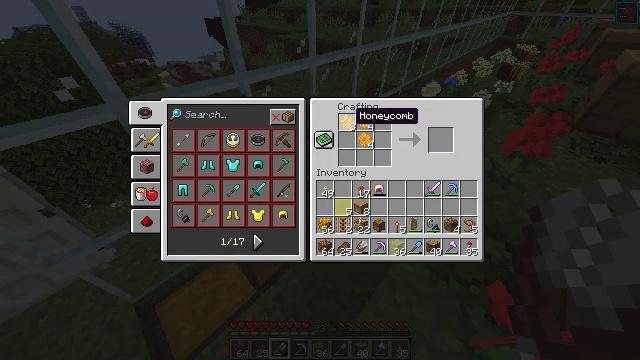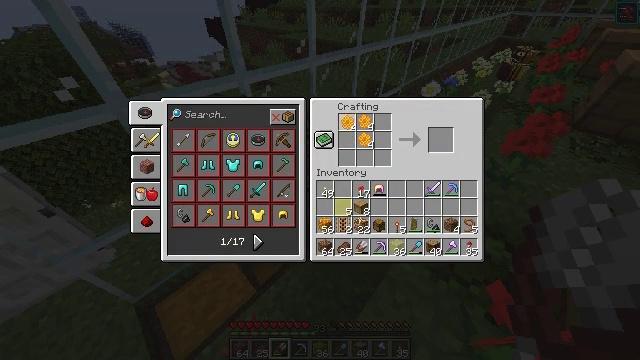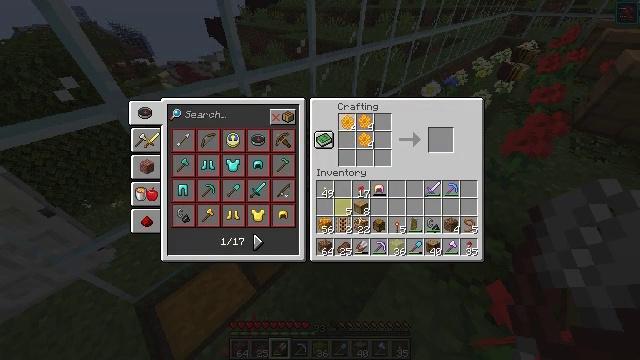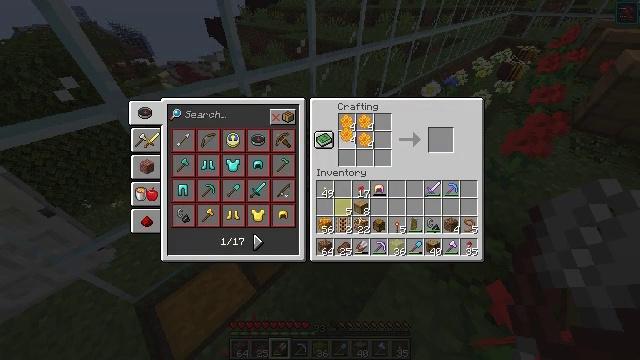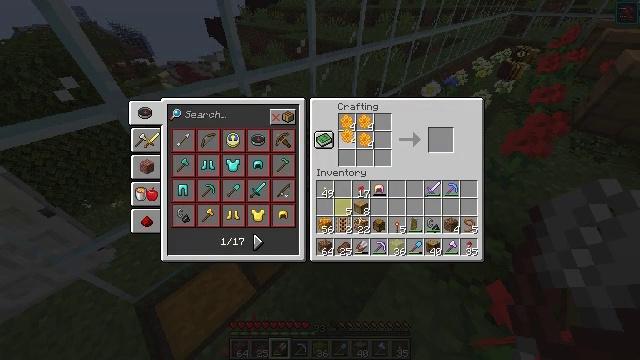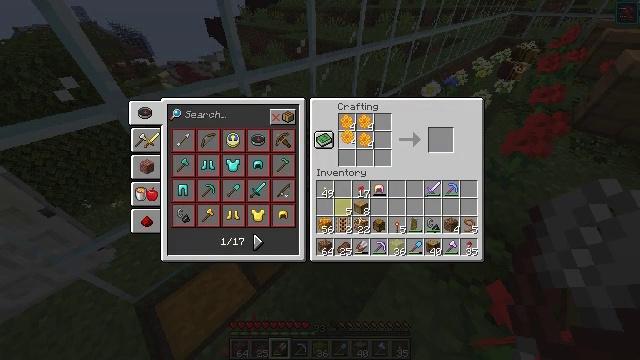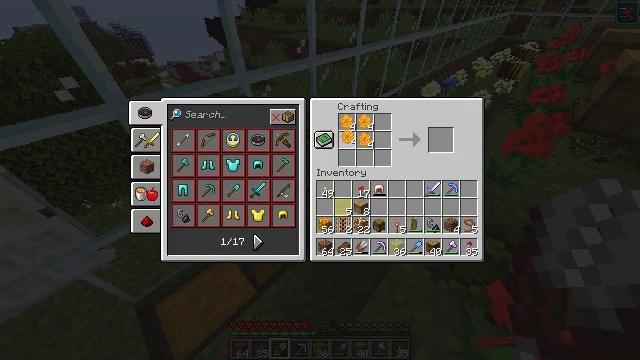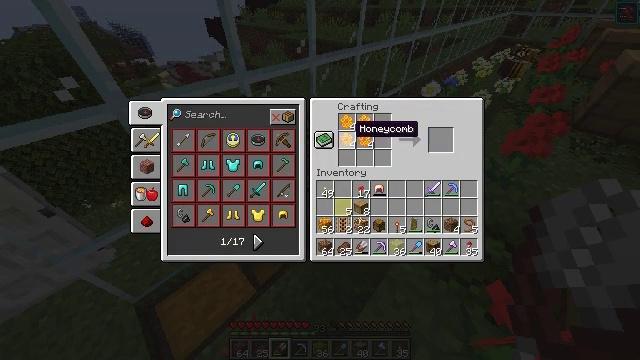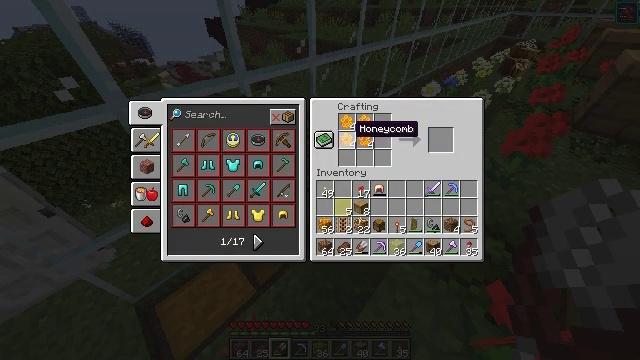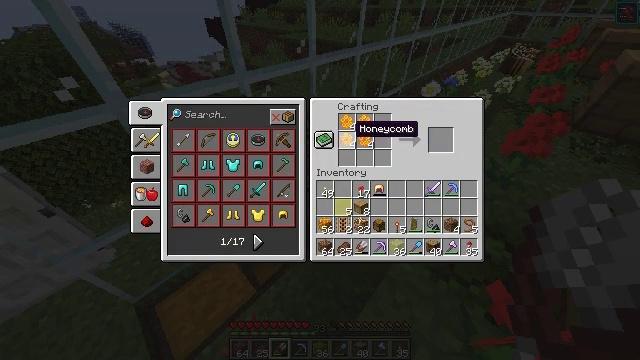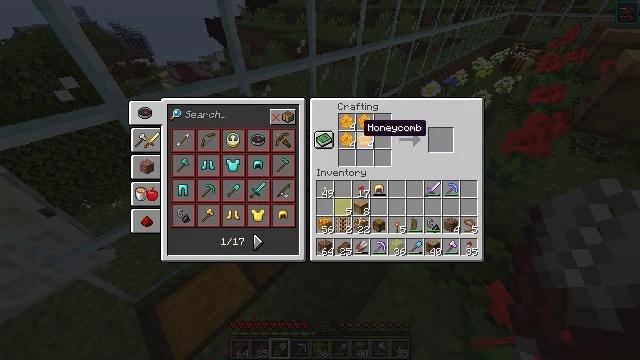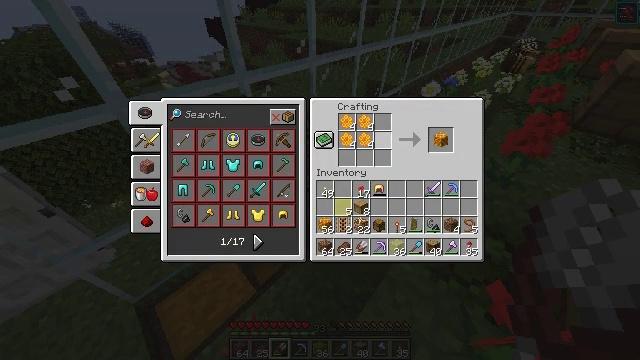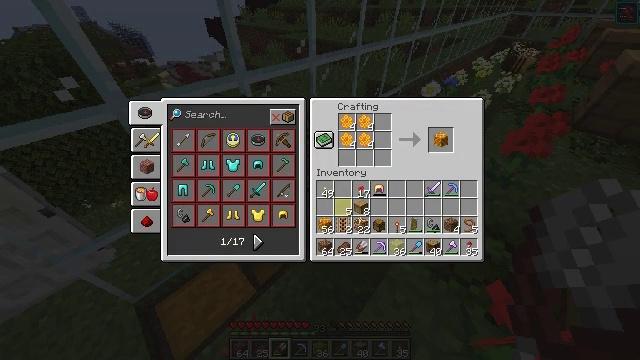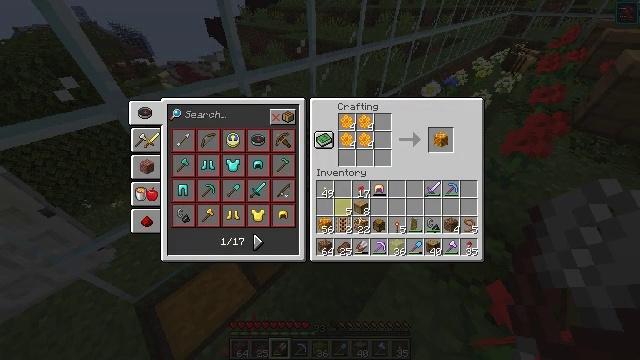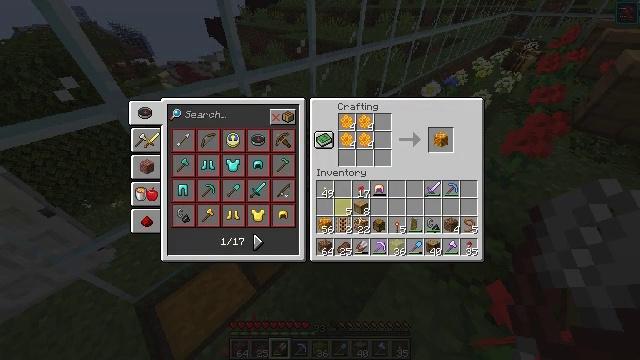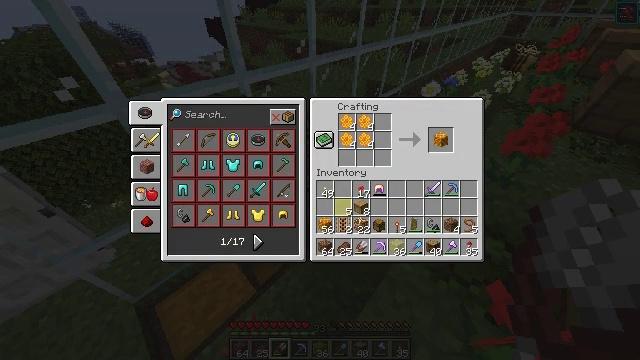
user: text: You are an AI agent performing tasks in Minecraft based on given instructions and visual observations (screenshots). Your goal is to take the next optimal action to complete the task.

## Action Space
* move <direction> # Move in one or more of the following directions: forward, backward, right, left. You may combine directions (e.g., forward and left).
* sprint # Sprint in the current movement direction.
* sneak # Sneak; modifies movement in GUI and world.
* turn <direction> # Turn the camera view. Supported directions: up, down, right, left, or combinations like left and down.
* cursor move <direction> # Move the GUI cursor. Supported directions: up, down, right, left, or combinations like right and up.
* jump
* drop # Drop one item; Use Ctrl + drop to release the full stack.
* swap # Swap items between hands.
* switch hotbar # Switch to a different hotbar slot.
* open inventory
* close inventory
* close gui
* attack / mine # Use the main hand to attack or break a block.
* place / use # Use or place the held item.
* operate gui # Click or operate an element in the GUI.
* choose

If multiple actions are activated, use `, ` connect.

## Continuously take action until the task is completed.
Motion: motion action
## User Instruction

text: Craft a honeycomb block by arranging honeycombs in the crafting grid.
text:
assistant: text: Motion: choose
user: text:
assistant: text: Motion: choose
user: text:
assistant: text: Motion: cursor move down
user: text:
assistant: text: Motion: no_op
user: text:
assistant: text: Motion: no_op
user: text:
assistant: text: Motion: operate gui
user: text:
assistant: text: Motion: no_op
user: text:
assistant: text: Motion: no_op
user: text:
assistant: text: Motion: no_op
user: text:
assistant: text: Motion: cursor move right
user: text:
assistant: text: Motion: sneak, cursor move right
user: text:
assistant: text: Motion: sneak, cursor move right
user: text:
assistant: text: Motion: sneak, cursor move right
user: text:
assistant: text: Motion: sneak
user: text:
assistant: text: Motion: sneak, cursor move right
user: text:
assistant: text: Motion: sneak
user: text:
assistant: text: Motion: sneak
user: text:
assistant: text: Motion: sneak
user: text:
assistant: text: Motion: sneak, choose
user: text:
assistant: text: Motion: sneak
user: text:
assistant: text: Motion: sneak
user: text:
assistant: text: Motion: sneak
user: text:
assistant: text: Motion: sneak
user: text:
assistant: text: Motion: sneak